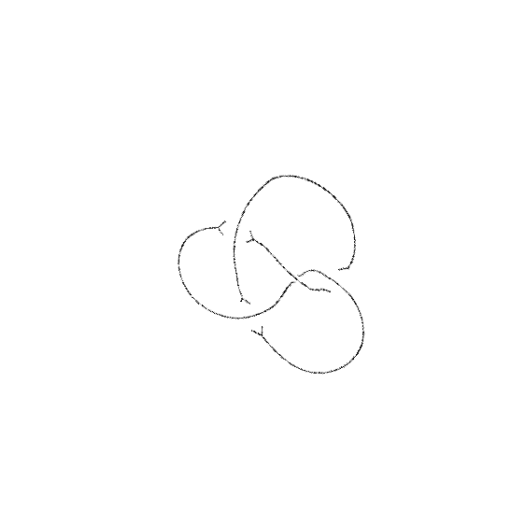
Crossing number: 4